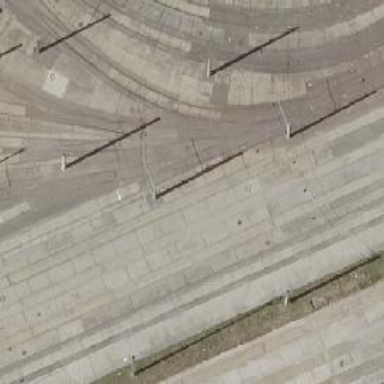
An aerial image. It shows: Railway switch.